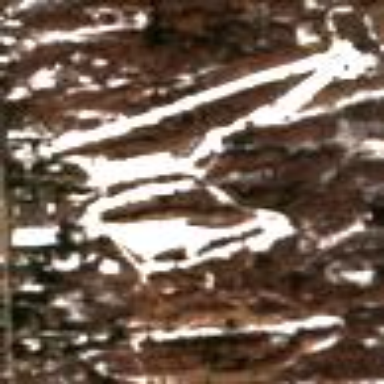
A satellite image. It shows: Area designated for winter sports.